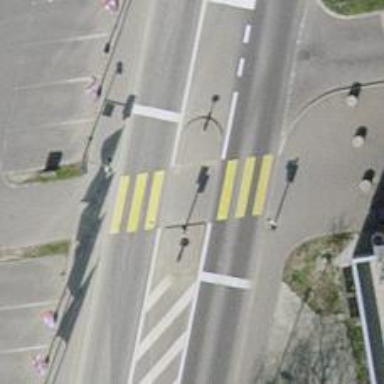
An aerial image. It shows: Footway crossing with traffic signals.